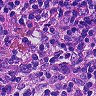
Metastatic tissue present: no